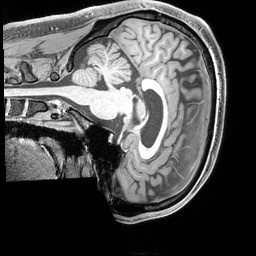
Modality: T1w
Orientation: sagittal
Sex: male
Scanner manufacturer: siemens
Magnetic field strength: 3 T
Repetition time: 2.3 s
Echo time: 0.00226 s